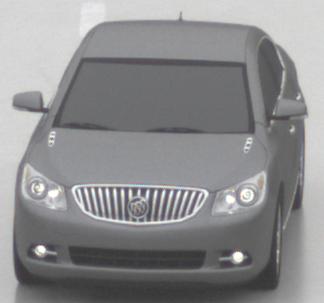
Make: Buick
Model: LaCrosse
Detailed model: Gen. 2
Model produced from: 2009
Model produced until: 2016
Doors: 4
Color: gray
Road condition: wet road
Daytime: midday
Contrast: low contrast